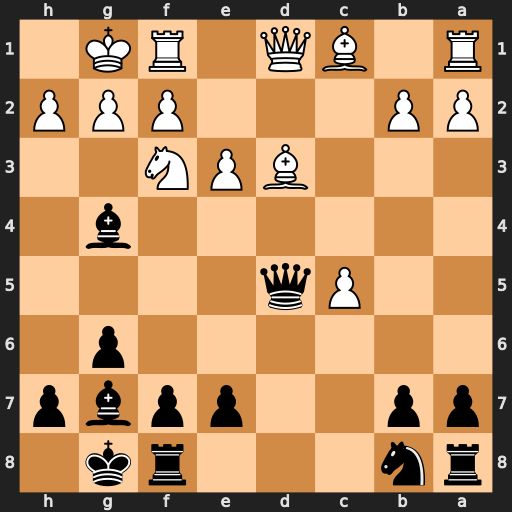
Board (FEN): rn3rk1/pp2ppbp/6p1/2Pq4/6b1/3BPN2/PP3PPP/R1BQ1RK1
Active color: b
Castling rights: -
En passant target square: -
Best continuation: Bxf3 Qxf3 Qxd3